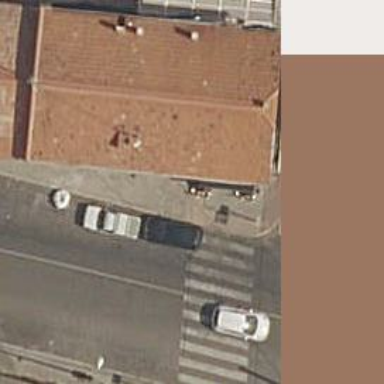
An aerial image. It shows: Pub.